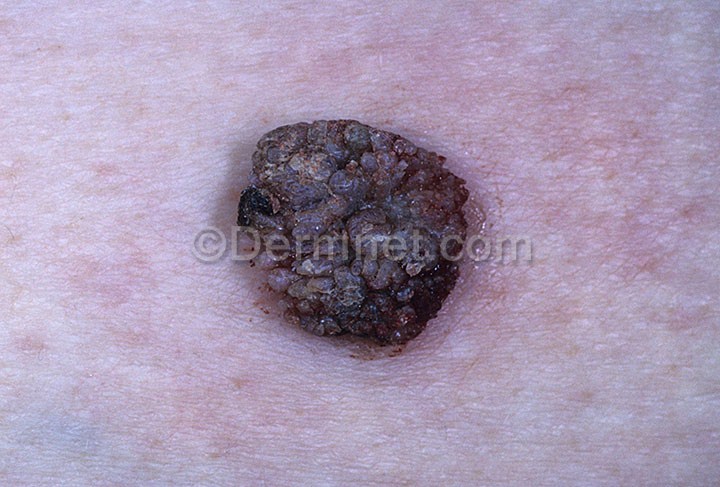
Disease: Seborrheic Keratoses and other Benign Tumors